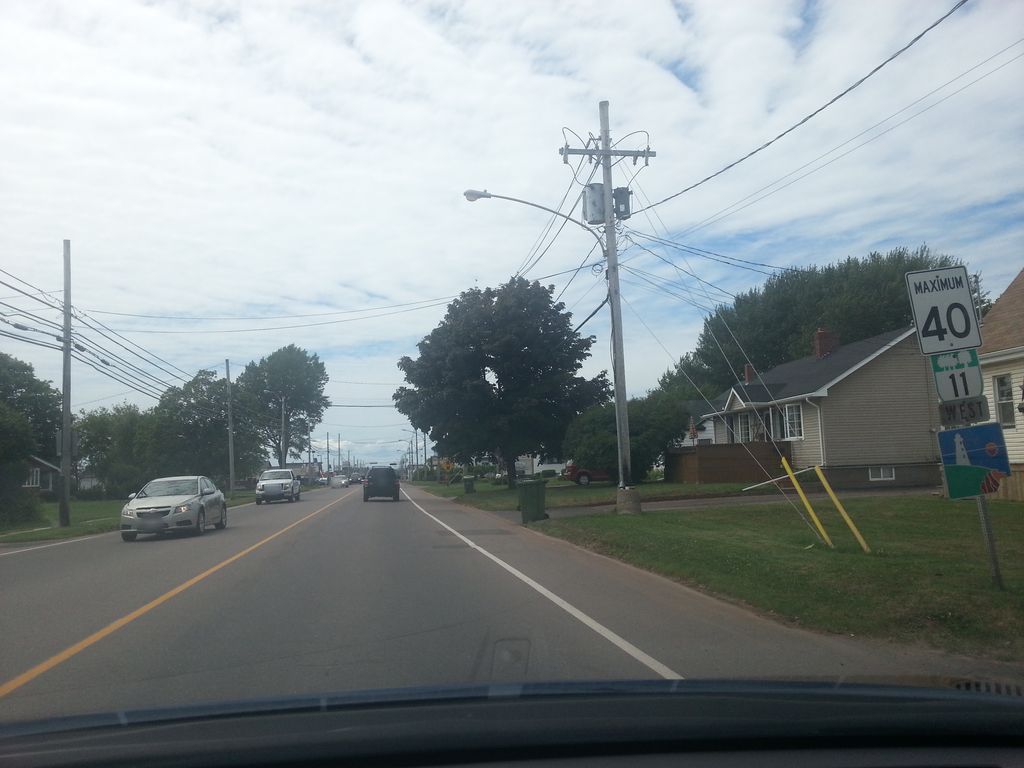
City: charlottetown